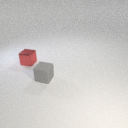
small gray rubber cube in front of small red metal cube